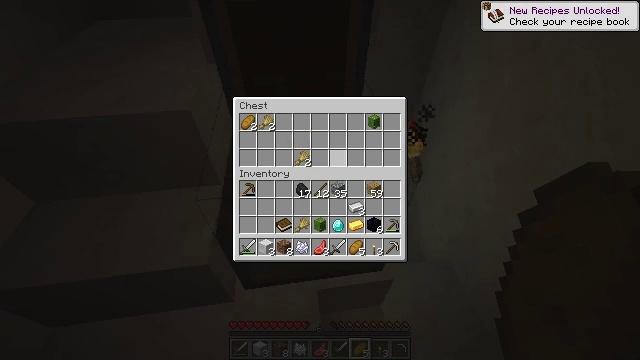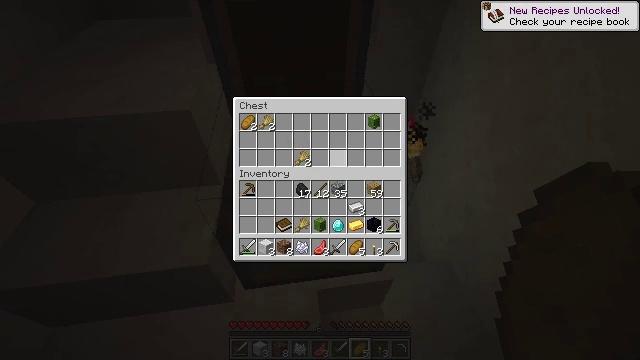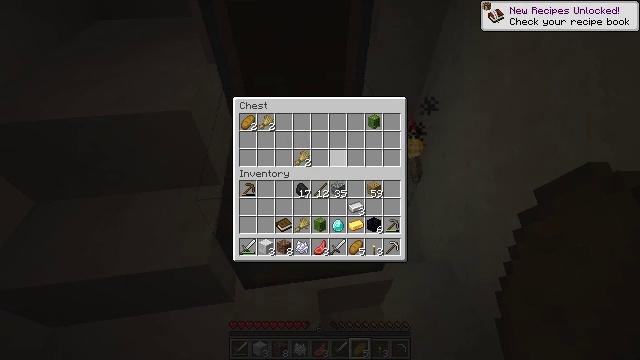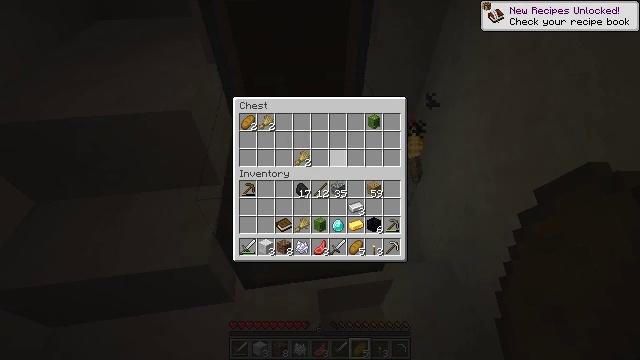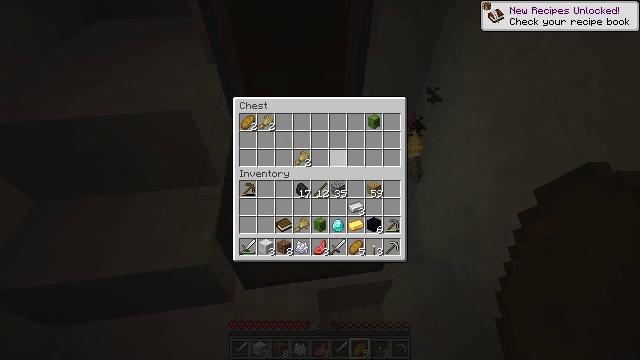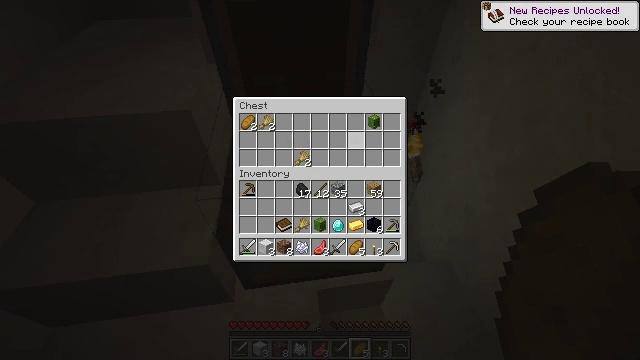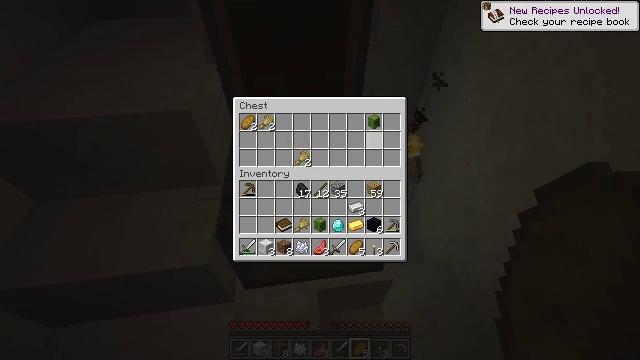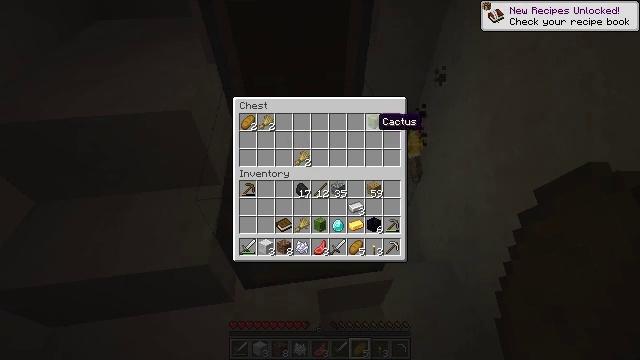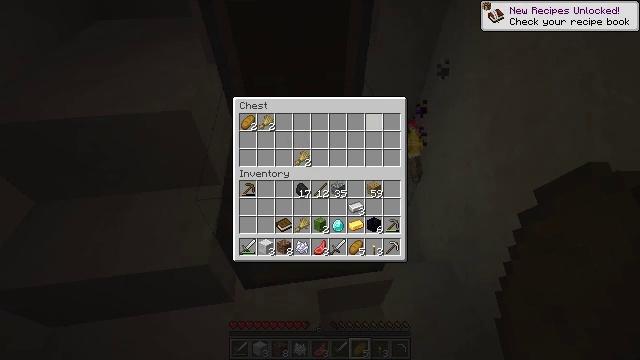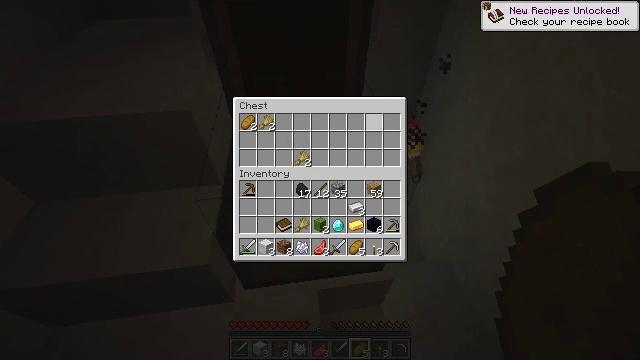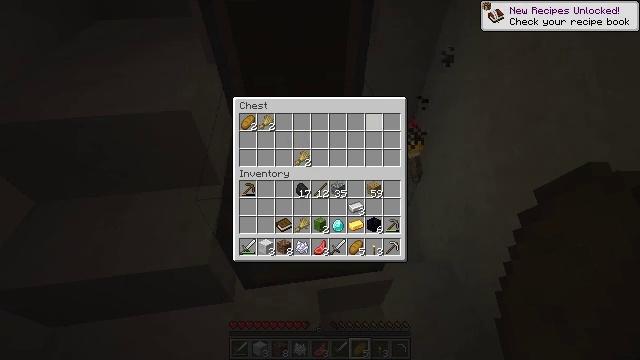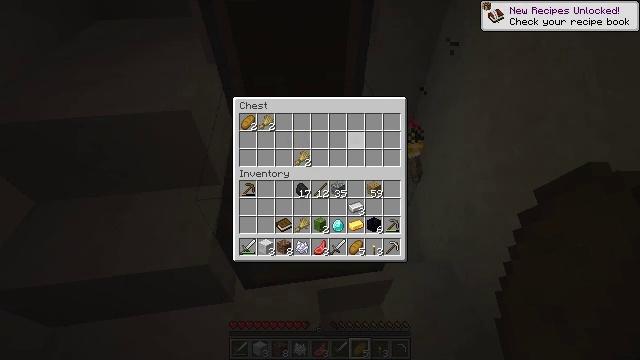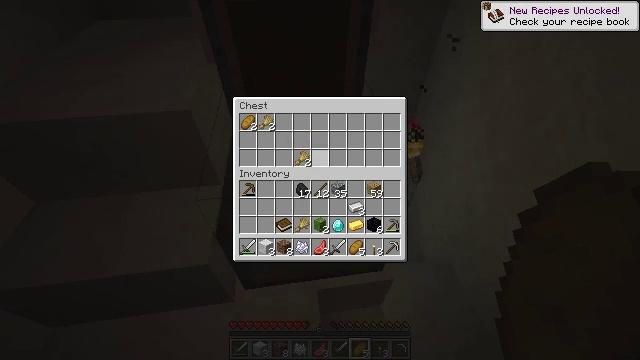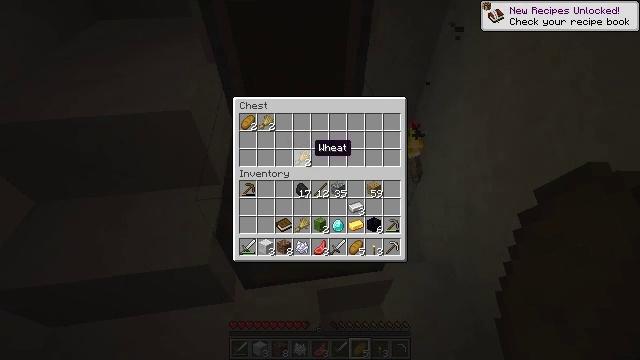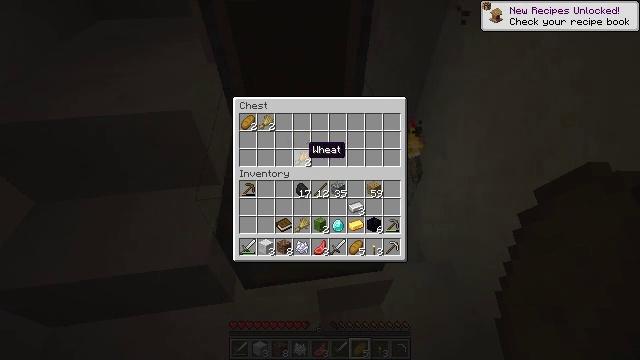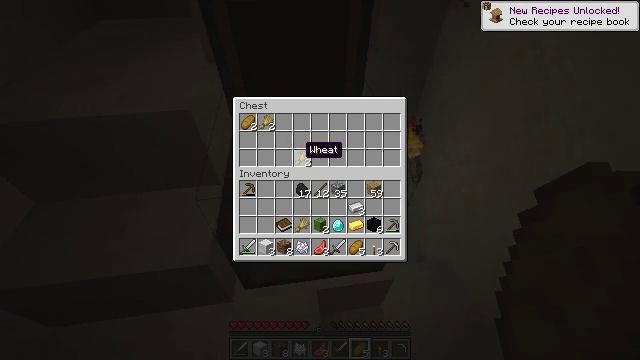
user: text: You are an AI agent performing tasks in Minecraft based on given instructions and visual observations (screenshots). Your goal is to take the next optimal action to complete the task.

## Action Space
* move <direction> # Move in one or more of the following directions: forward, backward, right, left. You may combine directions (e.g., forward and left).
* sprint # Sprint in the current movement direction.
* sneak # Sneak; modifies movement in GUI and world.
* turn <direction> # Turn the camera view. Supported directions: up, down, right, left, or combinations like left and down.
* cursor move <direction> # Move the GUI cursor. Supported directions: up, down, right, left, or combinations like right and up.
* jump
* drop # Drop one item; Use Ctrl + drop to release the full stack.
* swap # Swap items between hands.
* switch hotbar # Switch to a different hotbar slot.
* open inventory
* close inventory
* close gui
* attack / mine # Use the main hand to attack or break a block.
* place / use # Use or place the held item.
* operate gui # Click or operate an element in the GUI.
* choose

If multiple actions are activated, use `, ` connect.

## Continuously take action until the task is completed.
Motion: motion action
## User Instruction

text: Dismantle the green bed for relocation.
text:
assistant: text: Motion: sneak, operate gui
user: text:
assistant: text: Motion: sneak
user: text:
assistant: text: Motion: sneak
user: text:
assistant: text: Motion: sneak
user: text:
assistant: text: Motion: sneak, cursor move right
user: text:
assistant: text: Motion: sneak, cursor move right and up
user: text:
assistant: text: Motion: sneak
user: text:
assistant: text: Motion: sneak, operate gui
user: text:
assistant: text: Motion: sneak, operate gui
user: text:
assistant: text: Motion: sneak, operate gui
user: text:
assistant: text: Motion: sneak, cursor move left
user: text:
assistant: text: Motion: sneak, cursor move left and down
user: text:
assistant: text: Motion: sneak, cursor move left
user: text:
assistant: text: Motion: sneak
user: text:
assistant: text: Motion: sneak
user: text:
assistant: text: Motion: sneak
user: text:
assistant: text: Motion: sneak, operate gui
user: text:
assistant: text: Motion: sneak, operate gui
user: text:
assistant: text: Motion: sneak, operate gui
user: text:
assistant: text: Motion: sneak, cursor move left and up
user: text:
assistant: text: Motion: sneak, cursor move up
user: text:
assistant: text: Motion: sneak
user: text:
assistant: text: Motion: sneak
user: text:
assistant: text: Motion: sneak, operate gui
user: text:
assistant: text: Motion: sneak, operate gui
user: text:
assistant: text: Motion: sneak, cursor move left, operate gui
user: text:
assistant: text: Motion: sneak
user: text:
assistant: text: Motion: sneak, operate gui
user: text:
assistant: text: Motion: sneak, operate gui
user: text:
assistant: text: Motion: sneak